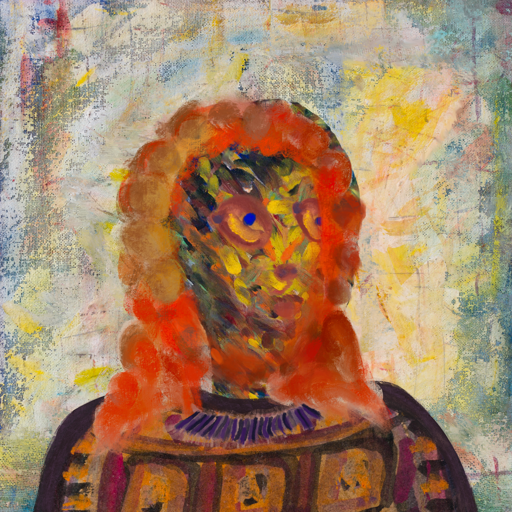
Background: Irani, Head And Neck Side: An_Impression, Face Side: Mother_And_Son_Son, Bust: Doll, Hair Side: Rupkatha, Head Accessory: Blank, Second Necklace: Blank, Necklace: HillGirl, Baby: Blank